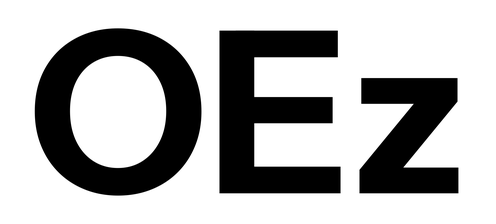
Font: InstrumentSans_Bold